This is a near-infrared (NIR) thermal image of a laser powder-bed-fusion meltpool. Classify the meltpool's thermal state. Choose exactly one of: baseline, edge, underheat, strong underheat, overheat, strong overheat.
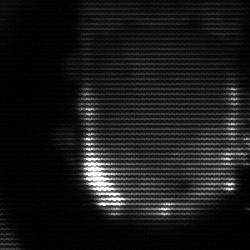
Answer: baseline